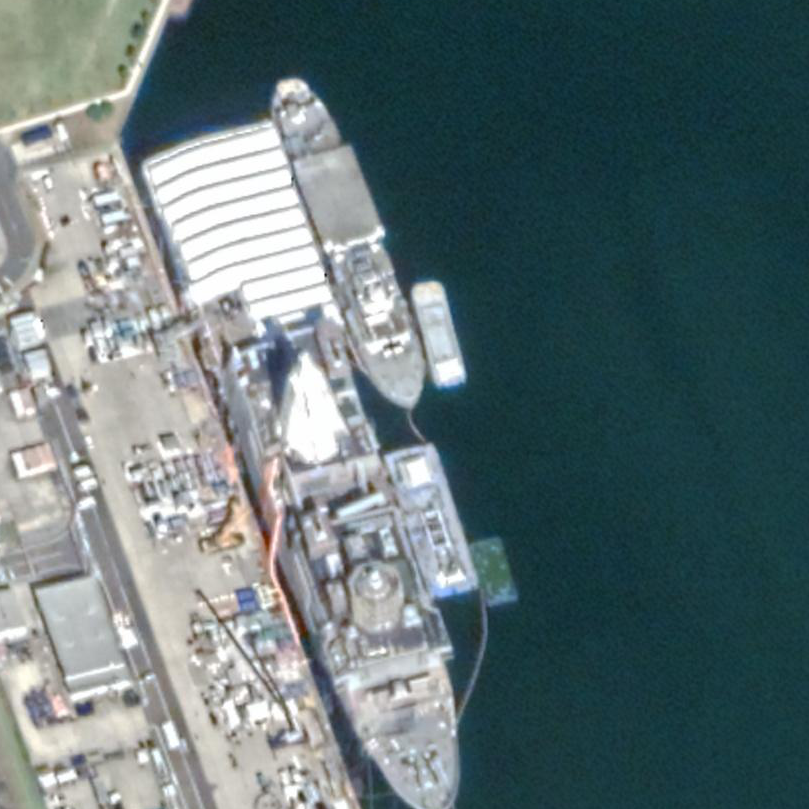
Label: combat